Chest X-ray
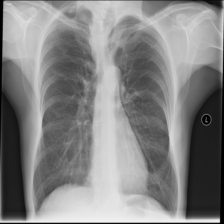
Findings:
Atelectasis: negative
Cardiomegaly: negative
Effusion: negative
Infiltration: negative
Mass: negative
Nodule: negative
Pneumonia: negative
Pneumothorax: negative
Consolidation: positive
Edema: negative
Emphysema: negative
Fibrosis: negative
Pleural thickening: negative
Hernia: negative